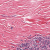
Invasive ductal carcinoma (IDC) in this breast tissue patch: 0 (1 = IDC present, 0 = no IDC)